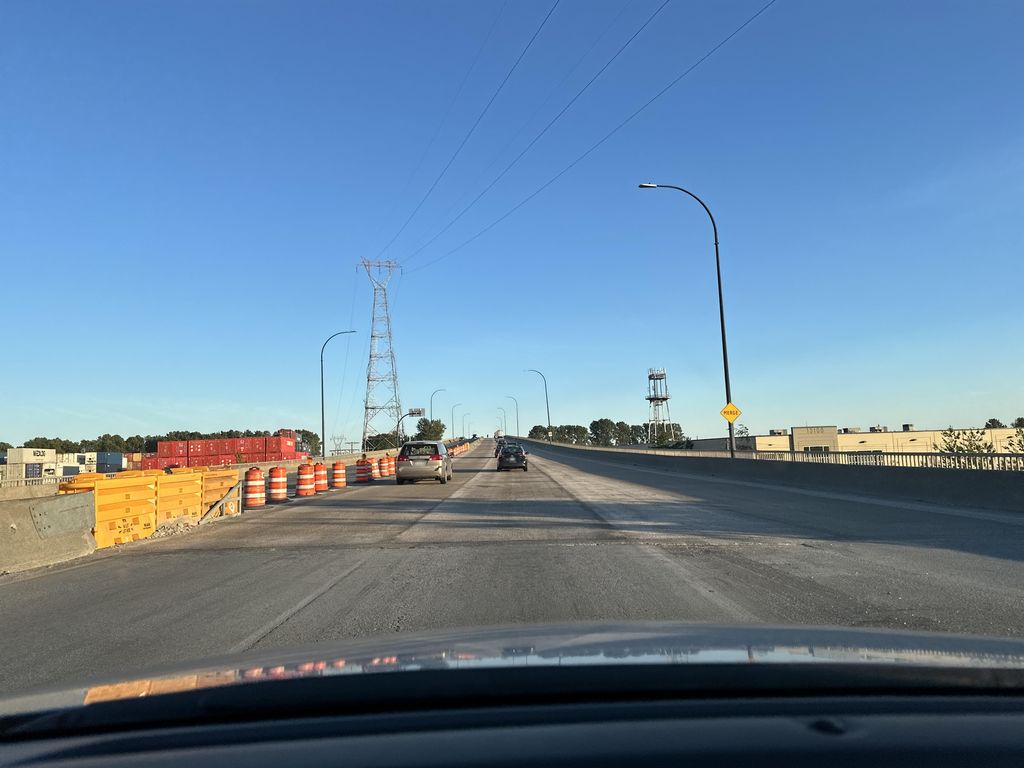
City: vancouver